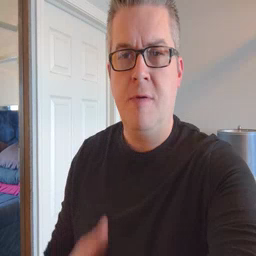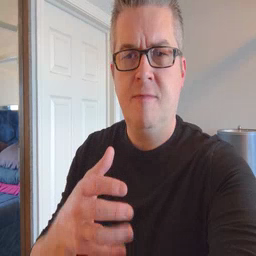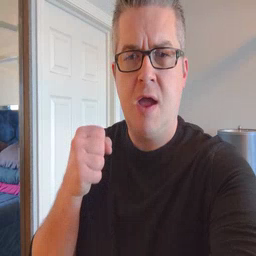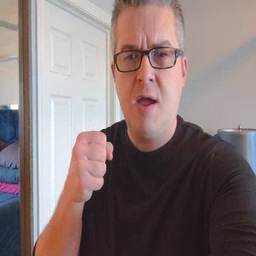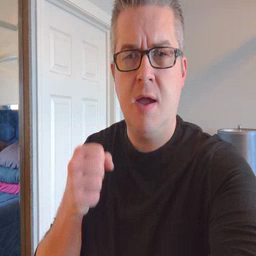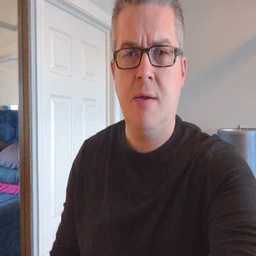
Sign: fast